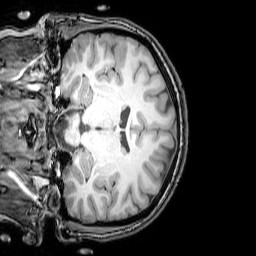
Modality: T1w
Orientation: coronal
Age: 23
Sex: female
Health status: healthy
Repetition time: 0.081 s
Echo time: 0.037 s